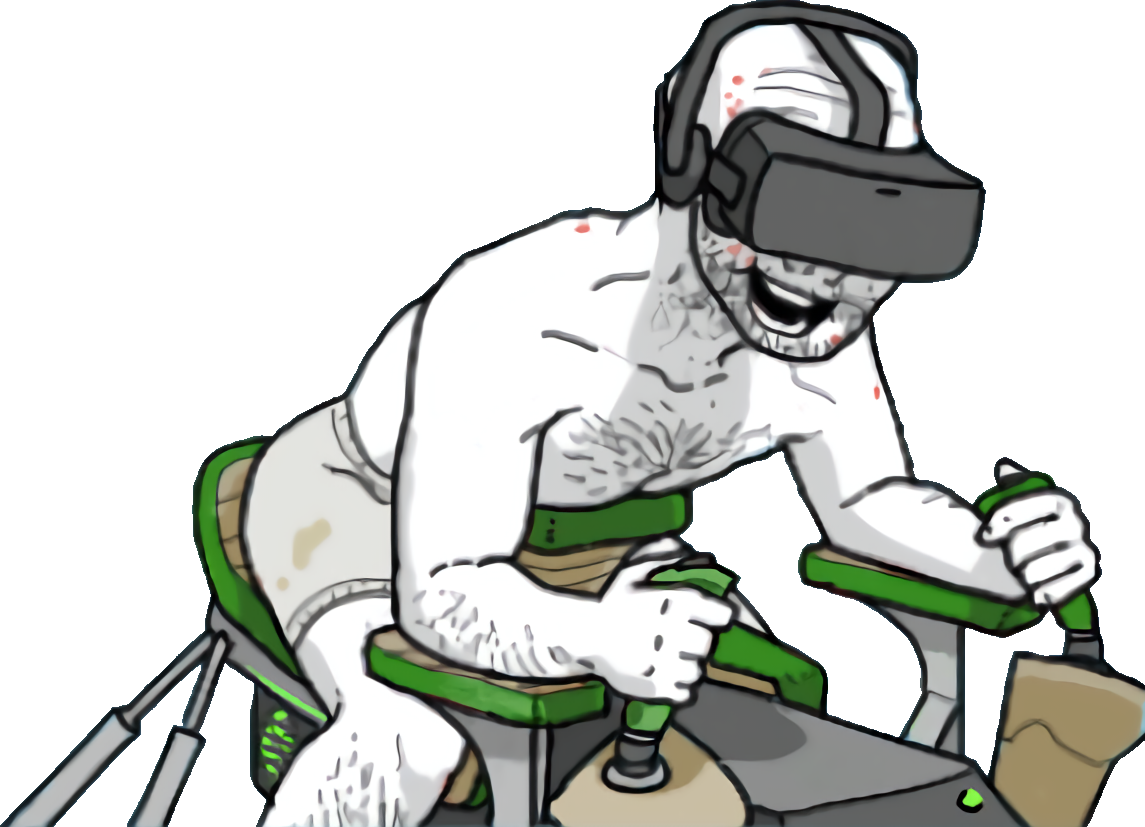
Label: 5_Bloomer